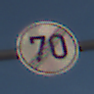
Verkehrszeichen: EndeGeschwindigkeit70
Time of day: MorningAfternoon
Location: Outdoor (Nature)
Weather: Clear
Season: Winter
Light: Natural